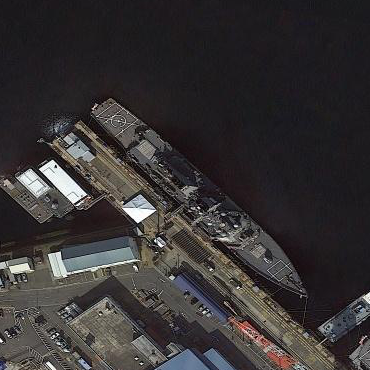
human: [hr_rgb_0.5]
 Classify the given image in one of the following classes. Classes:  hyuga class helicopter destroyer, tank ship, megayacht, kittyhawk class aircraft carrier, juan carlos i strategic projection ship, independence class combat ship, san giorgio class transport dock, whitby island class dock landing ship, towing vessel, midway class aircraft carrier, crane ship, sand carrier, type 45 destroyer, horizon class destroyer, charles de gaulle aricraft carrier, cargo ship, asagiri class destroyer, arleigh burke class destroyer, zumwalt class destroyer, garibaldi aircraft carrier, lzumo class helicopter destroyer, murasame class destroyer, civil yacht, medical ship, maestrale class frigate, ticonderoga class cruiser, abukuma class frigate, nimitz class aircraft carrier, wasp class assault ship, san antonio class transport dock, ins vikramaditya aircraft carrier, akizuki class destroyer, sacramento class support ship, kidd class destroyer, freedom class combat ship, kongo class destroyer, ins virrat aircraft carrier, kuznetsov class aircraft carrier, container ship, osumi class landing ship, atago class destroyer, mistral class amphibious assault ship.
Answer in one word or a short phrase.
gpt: Arleigh Burke class destroyer